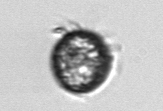
Label: Ciliophora